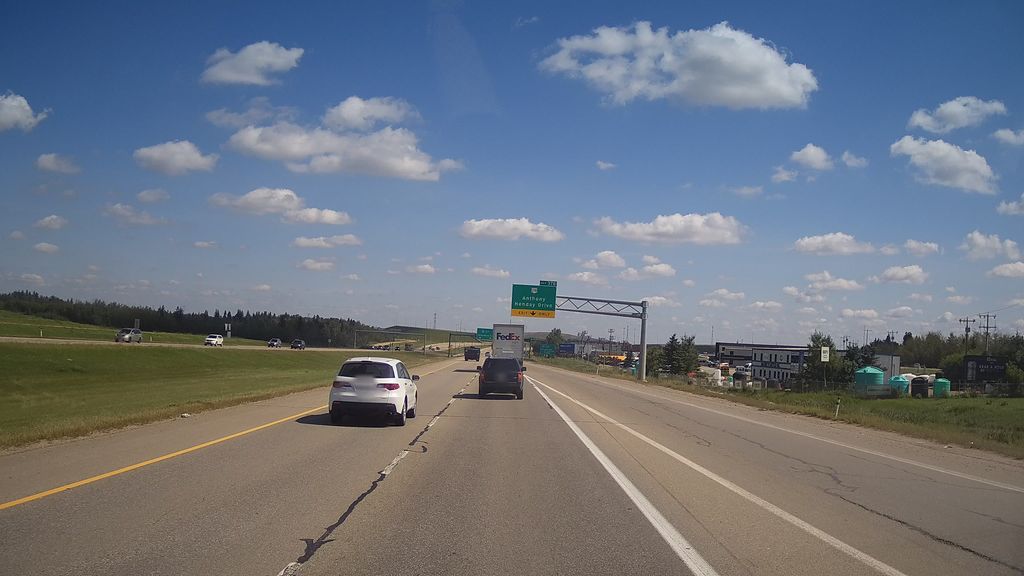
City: edmonton